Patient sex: F
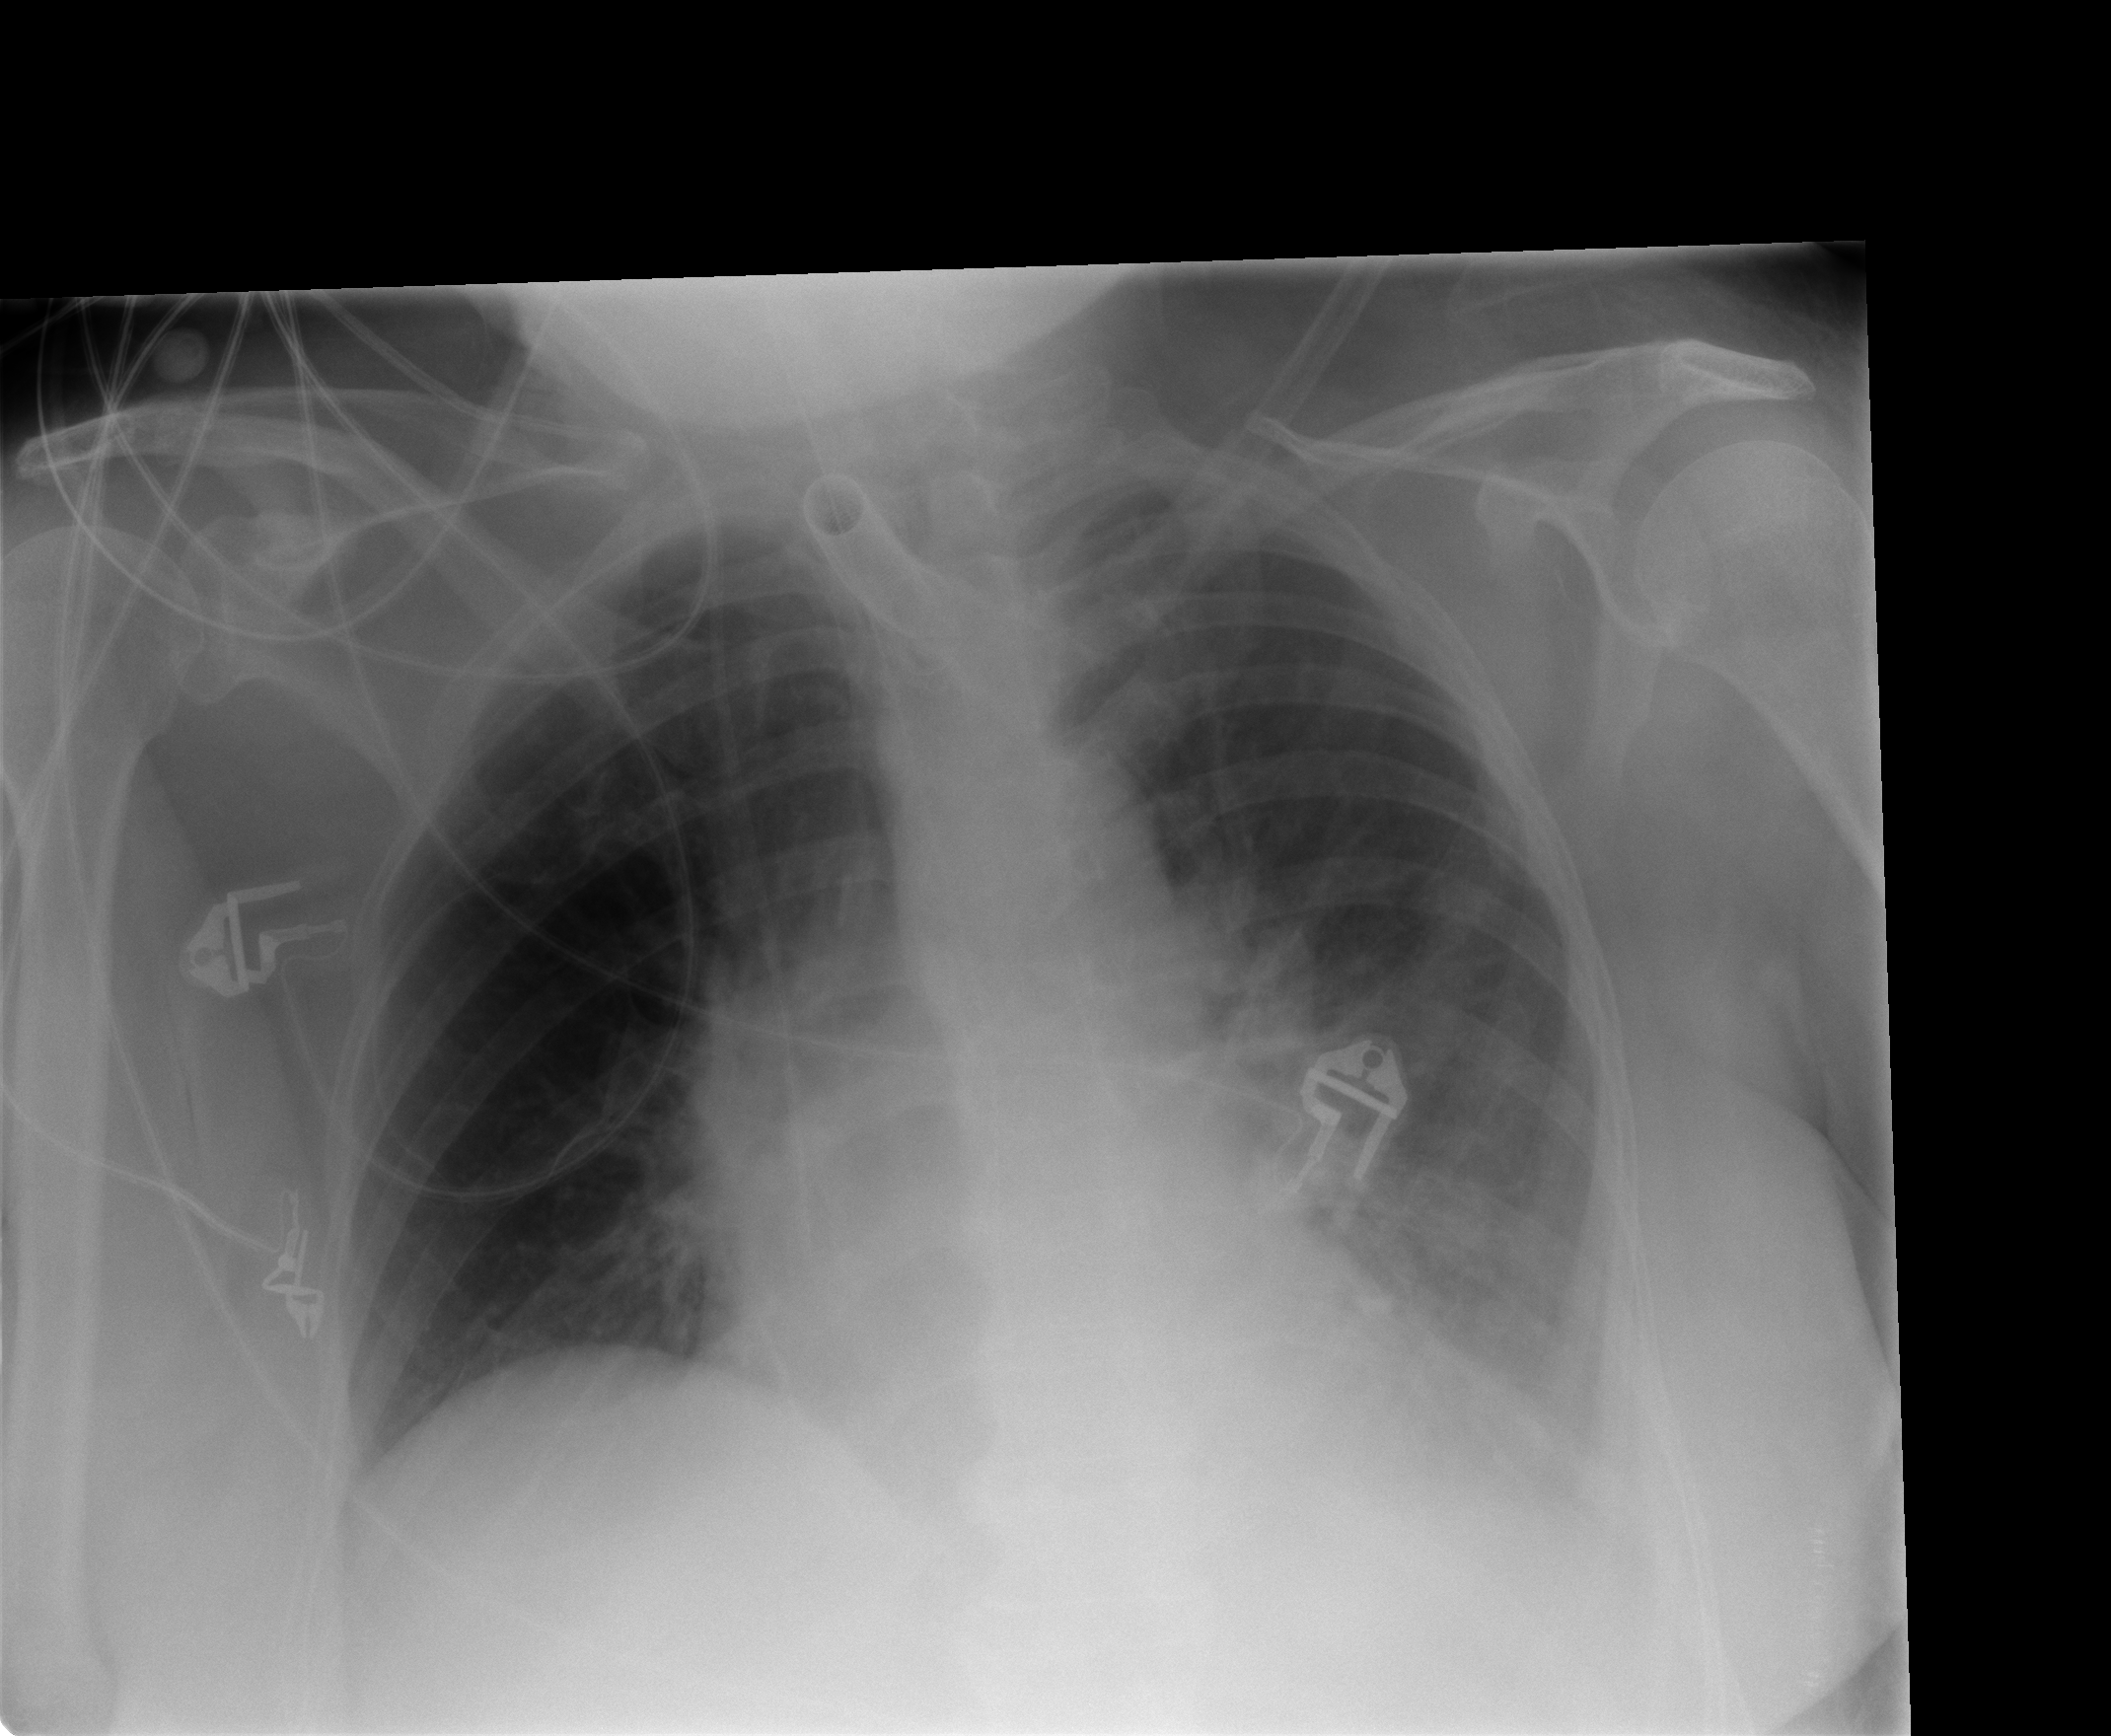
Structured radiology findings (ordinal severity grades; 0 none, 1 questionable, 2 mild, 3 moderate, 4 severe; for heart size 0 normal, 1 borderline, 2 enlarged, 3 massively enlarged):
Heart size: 0
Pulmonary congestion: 0
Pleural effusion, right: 0
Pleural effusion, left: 2
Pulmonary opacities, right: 2
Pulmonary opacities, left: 2
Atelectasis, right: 0
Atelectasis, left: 2